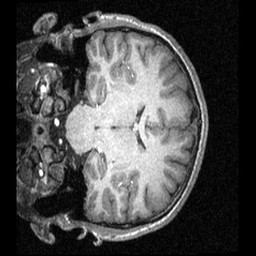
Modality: T1w
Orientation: coronal